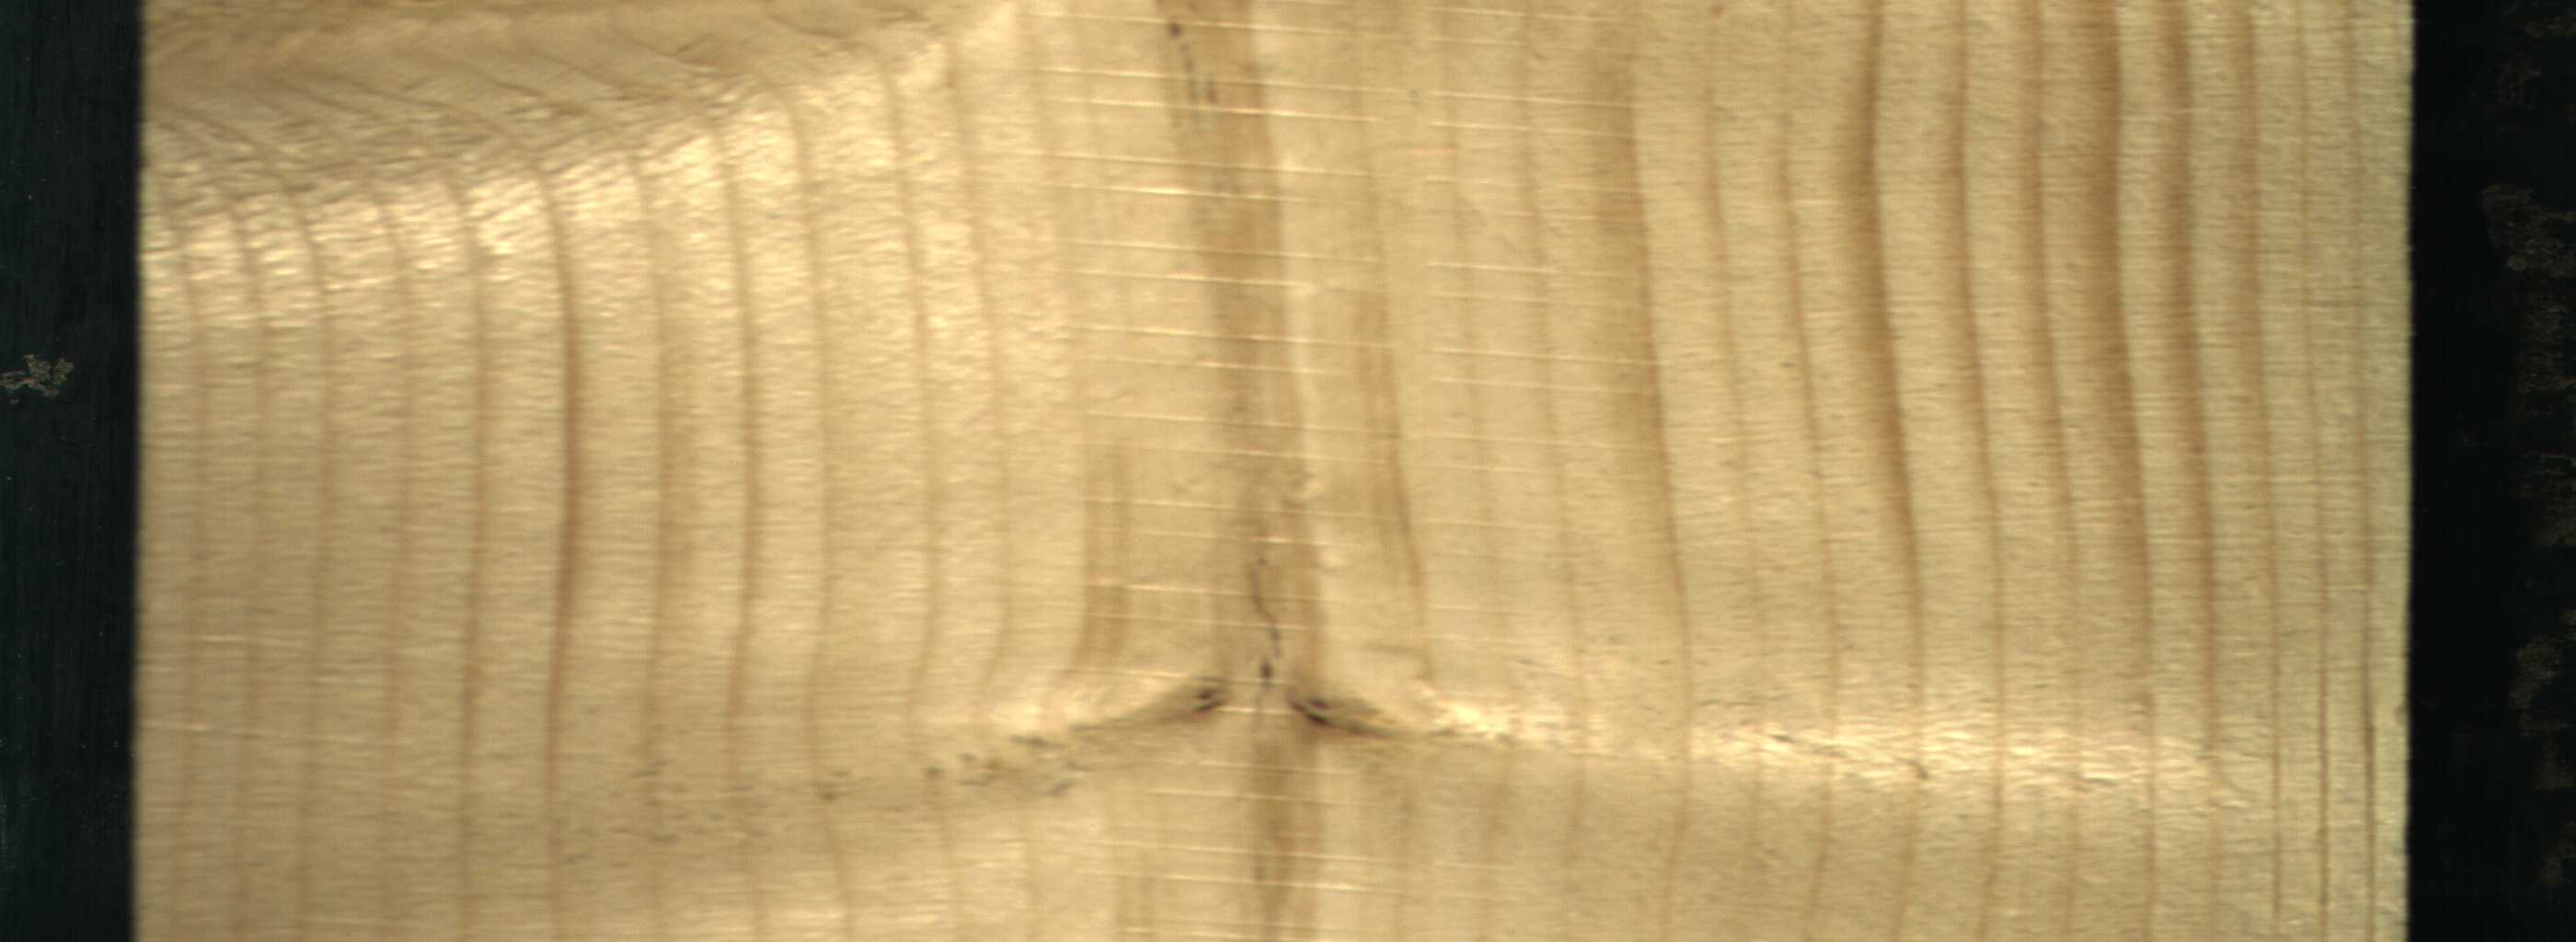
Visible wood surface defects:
Quartzity
Live_Knot
Live_Knot